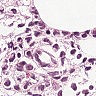
Metastatic tissue present: yes